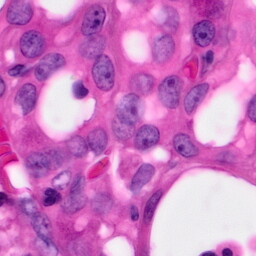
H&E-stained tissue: Pancreatic